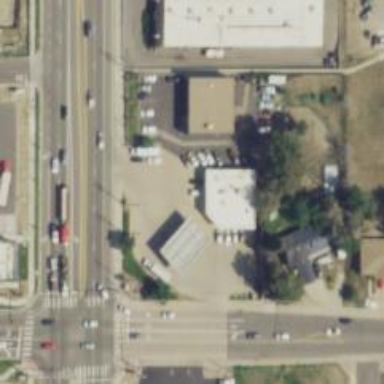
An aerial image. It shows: Convenience shop.